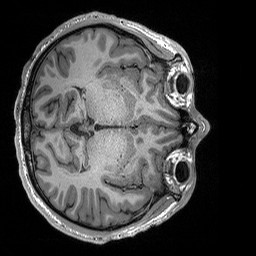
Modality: T1w
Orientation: axial
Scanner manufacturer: siemens
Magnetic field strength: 3 T
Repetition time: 2.3 s
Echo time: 0.00294 s